Question: I am trying to obtain this design:

I just have no idea how to start on this. It doesn't make sense in my head on how I can obtain this.
Can someone help me? Maybe do a quick jsFiddle, just with the basics. I want to learn how I can make layouts like this, where the left menu bar's bg (or just height) is the same as "DIV#2"' content.
Update:
I tried @Josh Davies answer like this:
'''
<div class="container">
<div class="row">
<div id="wrapper">
<div class="leftt">left content</div>
<div class="rightt">right content</div>
</div>
</div>
</div><!-- end container -->
#wrapper{background-color:blue;width:100%;}
.leftt{float:left;width:29%;}
.rightt{float:left;width:69%;}
'''
Unfortunately, I only get the left sidebar, and the right content. Not the top bar, nor the little menu at the bottom of the left menu.
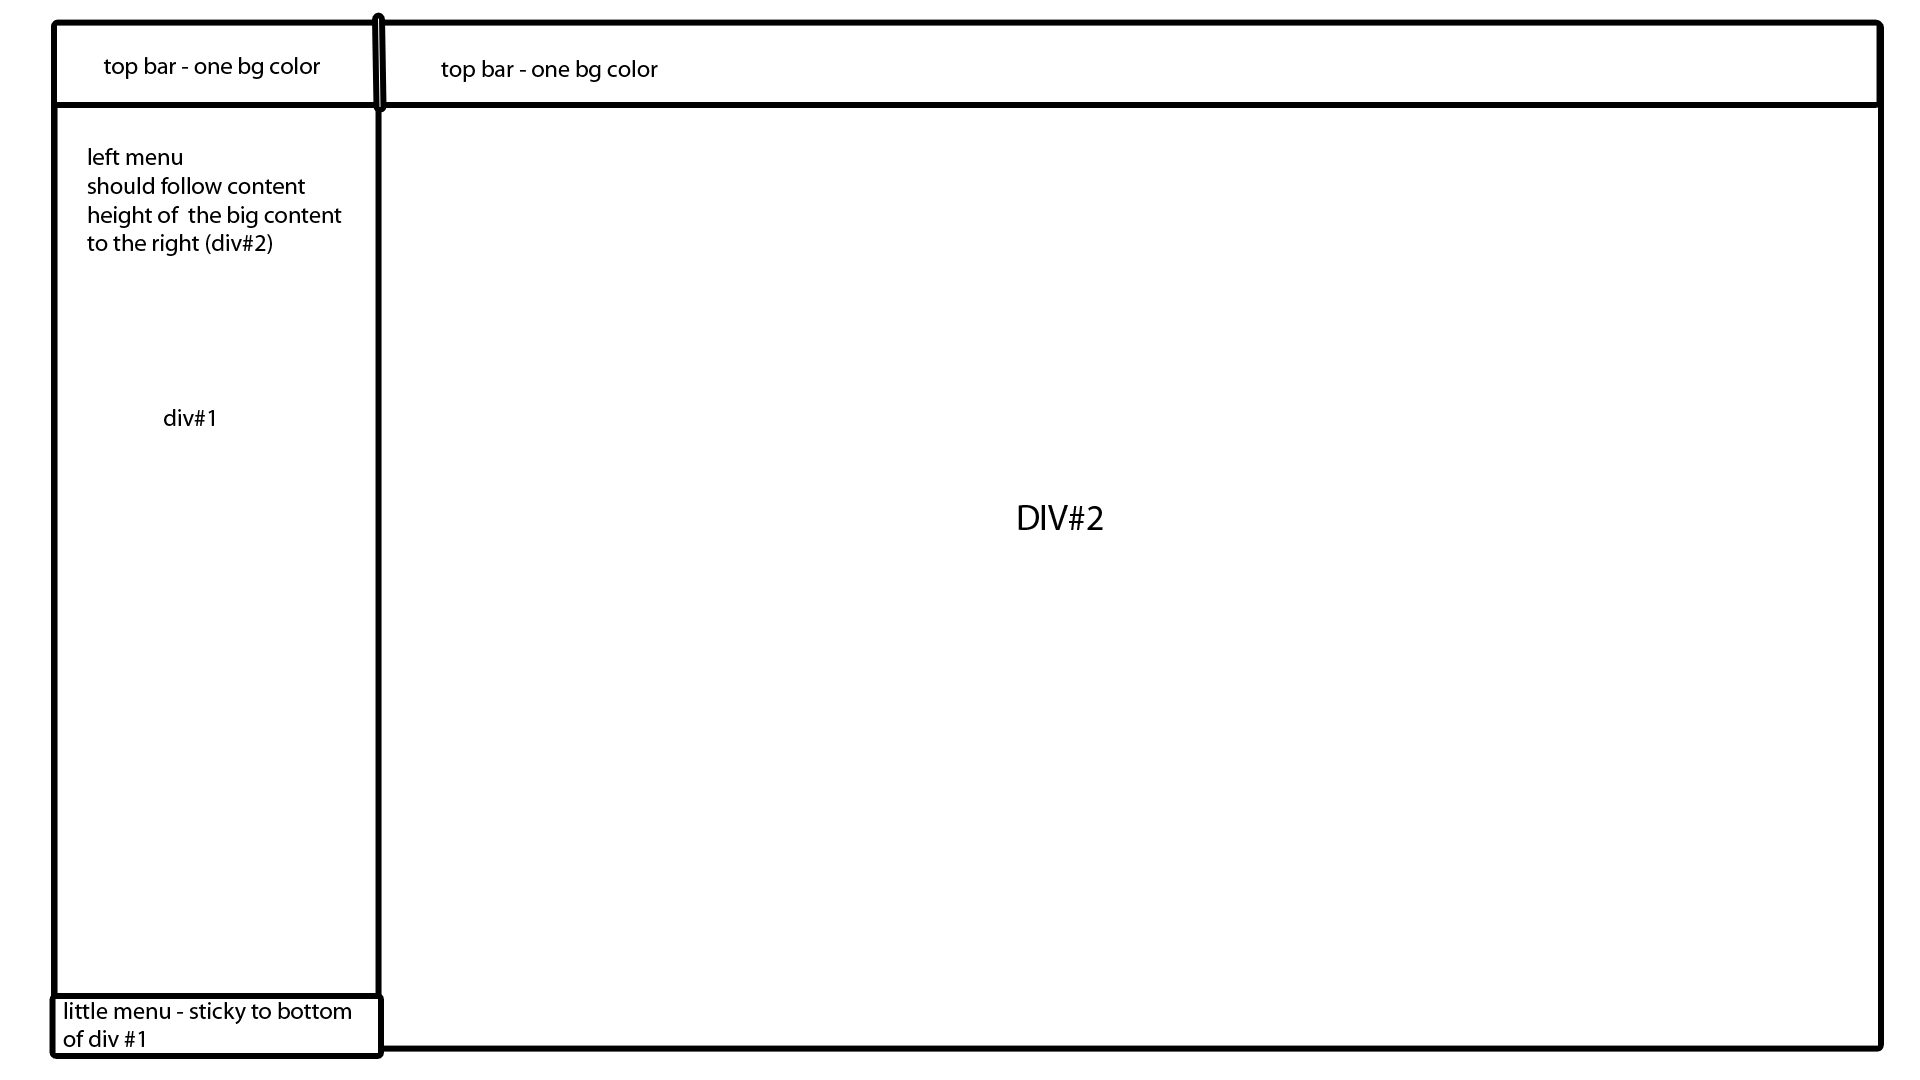
Answer: Try something like:
demo: <URL>
'''
<!DOCTYPE html>
<html>
<head>
<style type="text/css">
#top {
background: lightblue;
}
#inner-wrapper {
position: relative;
}
#main {
margin-left: 200px;
}
#main-inner {
background: lightsteelblue;
padding: 1px 0;
}
#left {
background: lightSeaGreen;
position: absolute;
top: 0;
bottom: 0;
left: 0;
width: 200px;
}
#left-menu {
background: lightPink;
position: absolute;
bottom: 0;
left: 0;
right: 0;
}
</style>
</head>
<body>
<div id="wrapper">
<div id="top">
top
</div>
<div id="inner-wrapper">
<div id="left">
<div id="left-content">
left
</div>
<div id="left-menu">
menu
</div>
</div>
<div id="main">
<div id="main-inner">
<h1>Lorem ipsum dolor sit amet,</h1>
<p>consetetur sadipscing elitr, sed diam nonumy eirmod tempor
invidunt ut labore et dolore magna aliquyam erat, sed diam voluptua.
At vero eos et accusam et justo duo dolores et ea rebum.
Stet clita kasd gubergren, no sea takimata sanctus est Lorem
ipsum dolor sit amet. Lorem ipsum dolor sit amet, consetetur
sadipscing elitr, sed diam nonumy eirmod tempor invidunt ut labore
et dolore magna aliquyam erat, sed diam voluptua. At vero eos et
accusam et justo duo dolores et ea rebum. Stet clita kasd gubergren,
no sea takimata sanctus est Lorem ipsum dolor sit amet.</p>
</div>
</div>
</div>
</div>
</body>
</html>
'''